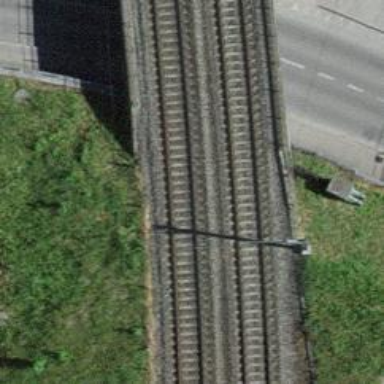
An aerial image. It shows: Single-track railway bridge with contact lines for electrification.